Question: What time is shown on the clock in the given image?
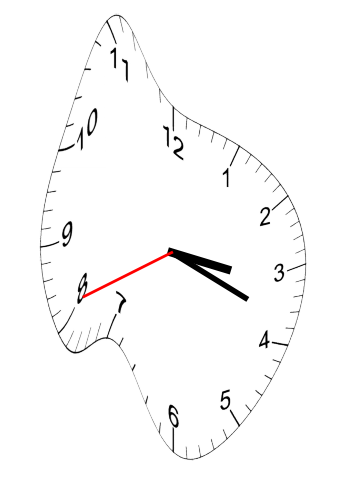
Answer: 03:18:41